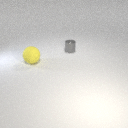
large yellow rubber sphere in front of small gray metal cylinder